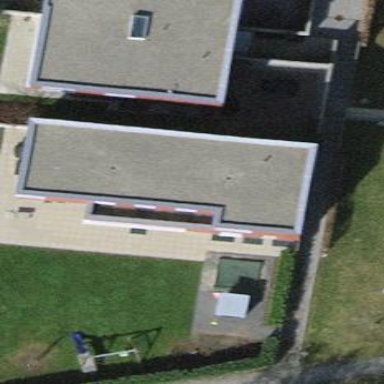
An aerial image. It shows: Building with flat roof.